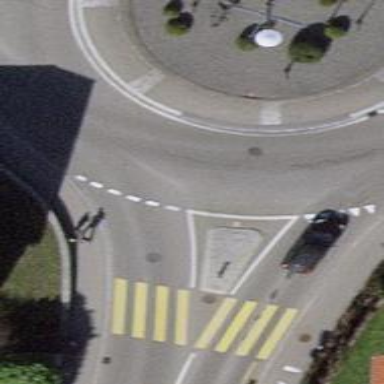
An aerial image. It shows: Road with "give way" sign.